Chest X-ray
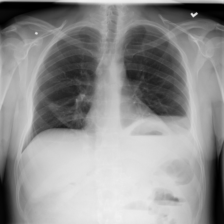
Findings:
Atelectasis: negative
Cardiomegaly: negative
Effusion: negative
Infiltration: negative
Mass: negative
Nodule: negative
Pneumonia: negative
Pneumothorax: negative
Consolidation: negative
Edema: negative
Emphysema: negative
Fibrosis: negative
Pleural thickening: negative
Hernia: negative